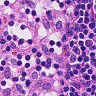
Metastatic tissue present: no